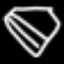
Label: diamond